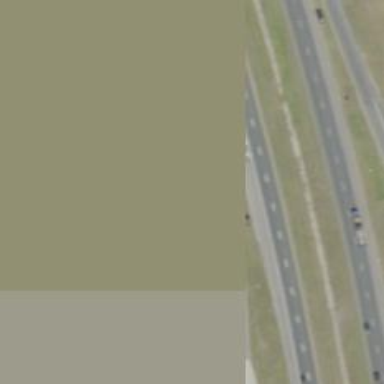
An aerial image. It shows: Motorway link road with diamond junction.